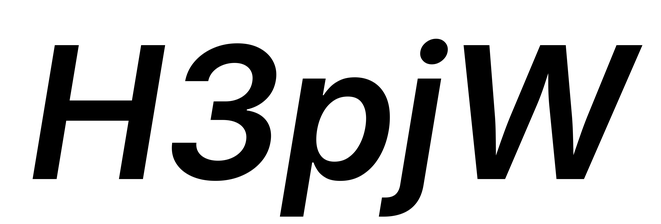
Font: Inter-Italic_SemiBold_Italic